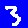
Digit: 3